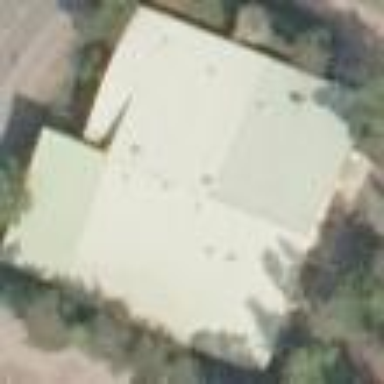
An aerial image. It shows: Building.